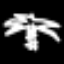
Label: palm tree